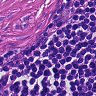
Metastatic tissue present: yes